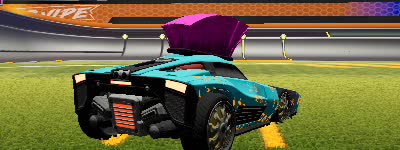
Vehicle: breakout